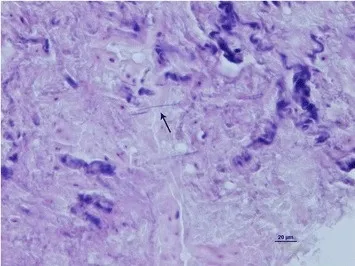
Gastric wall. Gram staining showing filamentous Gram-positive bacteria (arrow).
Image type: pathology (gram)